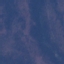
Label: HerbaceousVegetation